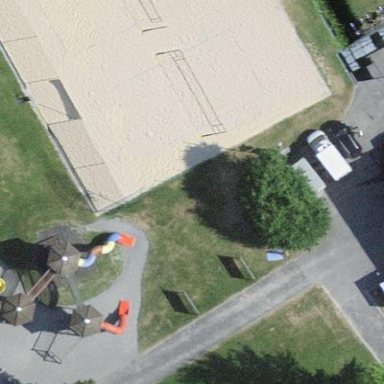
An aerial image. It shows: Sandy pitch for beach volleyball.